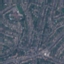
Label: Residential